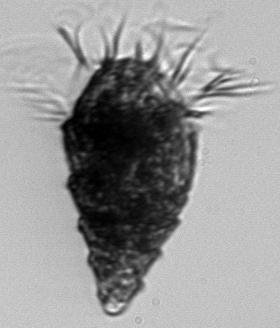
Label: Laboea_strobila